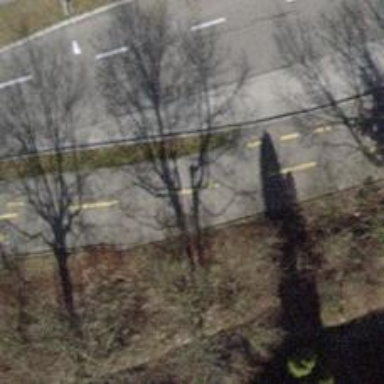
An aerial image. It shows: Asphalt sidewalk path.